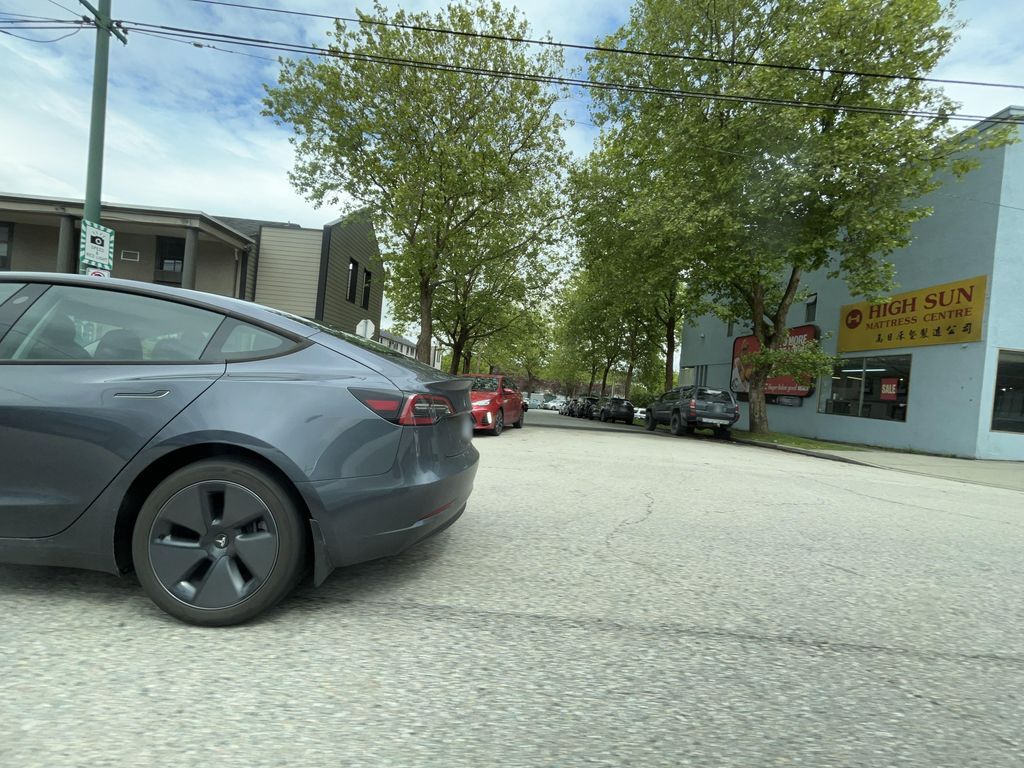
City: vancouver